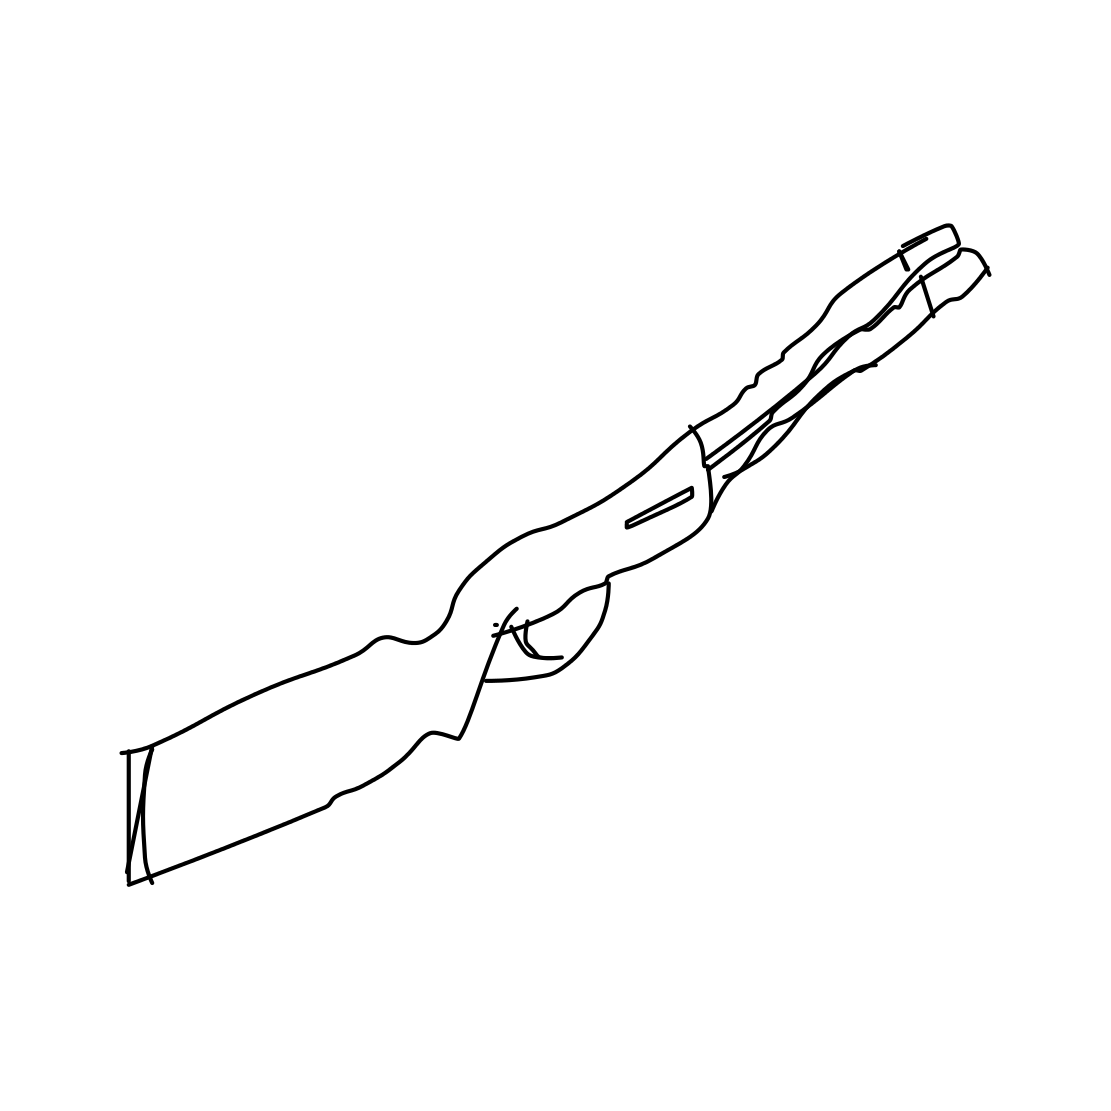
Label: rifle